Interaction volume radius: 10 \u00c5
Interaction volume height: 20 \u00c5
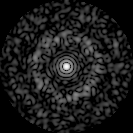
Disorder parameter: 0.8429